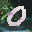
Label: 0